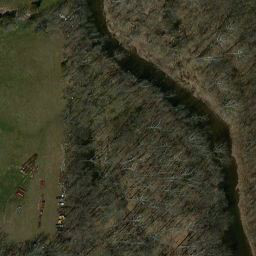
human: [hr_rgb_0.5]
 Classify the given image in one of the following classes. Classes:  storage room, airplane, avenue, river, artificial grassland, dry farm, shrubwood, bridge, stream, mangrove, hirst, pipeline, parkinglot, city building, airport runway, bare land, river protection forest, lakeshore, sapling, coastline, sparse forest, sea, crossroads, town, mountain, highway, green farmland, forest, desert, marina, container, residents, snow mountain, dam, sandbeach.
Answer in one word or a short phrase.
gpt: river